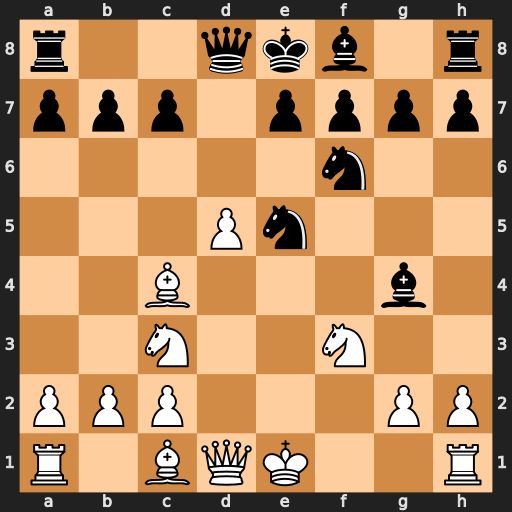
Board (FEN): r2qkb1r/ppp1pppp/5n2/3Pn3/2B3b1/2N2N2/PPP3PP/R1BQK2R
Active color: w
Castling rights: KQkq
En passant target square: -
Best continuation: Nxe5 Bxd1 Bb5+ c6 dxc6 a6 c7+